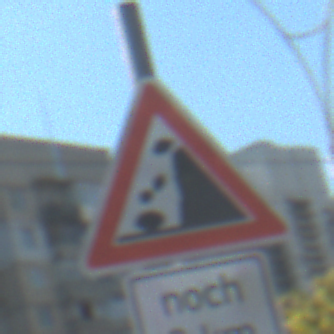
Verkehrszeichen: SteinschlagRechts
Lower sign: LaengeEinerStrecke4
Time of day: Midday
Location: Outdoor (Urban)
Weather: Clear
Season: NotSpecified
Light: Natural